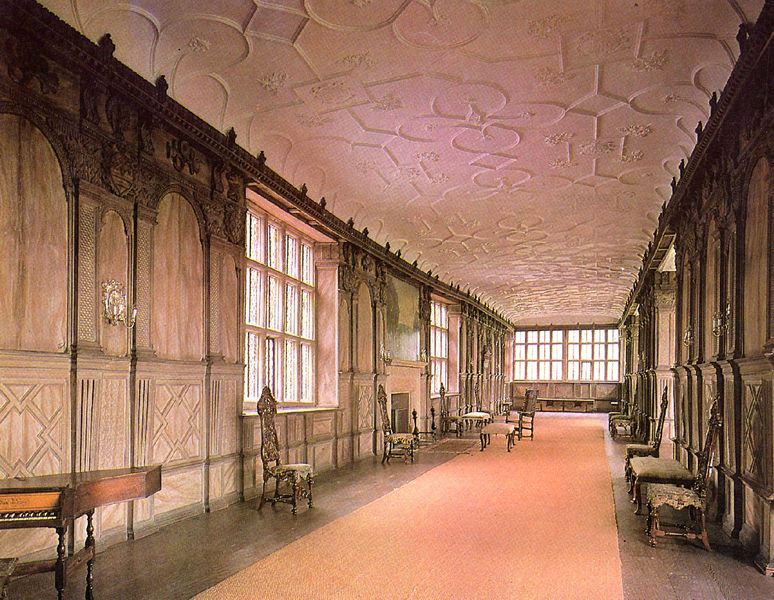
Titel: Derbyshire, Haddon Hall
Standort: Bakewell (EU - GB - England - Derbyshire)
Schlagwörter: flügel, braun, fenster, frankreich, hell, holz, orange, raum, stühle, säulen, weiss, zimmer, schloss, fest, muster, ornament, teppich, alt, wand, lang, bild, möbel, decke, musik, england, renaissance, rosa, deutschland, spanien, italien, leer, bank, saal, dekor, klavier, piano, stuck, läufer, halle, foto, fotografie, bögen, gang, palast, groß, flur, festlich, österreich, schnitzerei, wappen, antik, rötlich, holzvertäfelung, königlich, stuckdecke, holzfußboden, armleuchter, fesnter, raumflucht, cemballo, grosszügig, rötliches licht, rote teppich